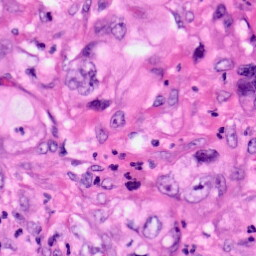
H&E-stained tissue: Pancreatic